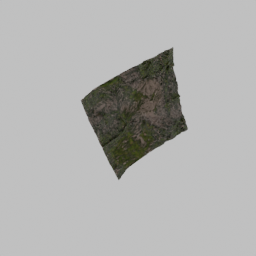
Label: nature